Interaction volume radius: 5 \u00c5
Interaction volume height: 15 \u00c5
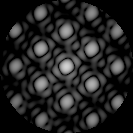
Disorder parameter: 0.09286